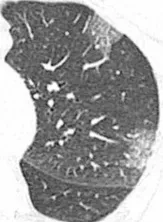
Chest computed tomography. Axial.
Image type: radiology (ct)